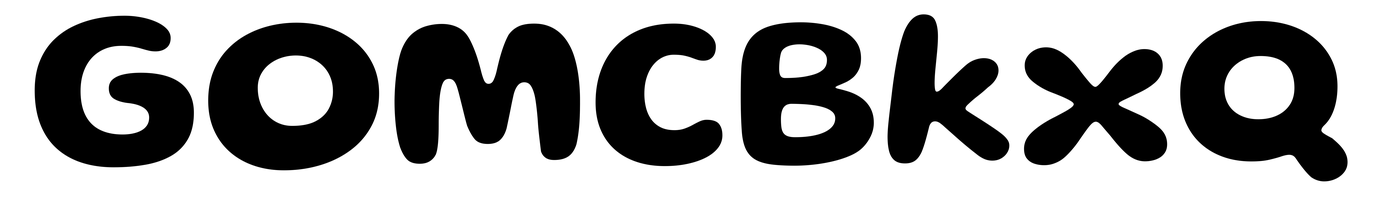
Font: Gluten_SemiBold